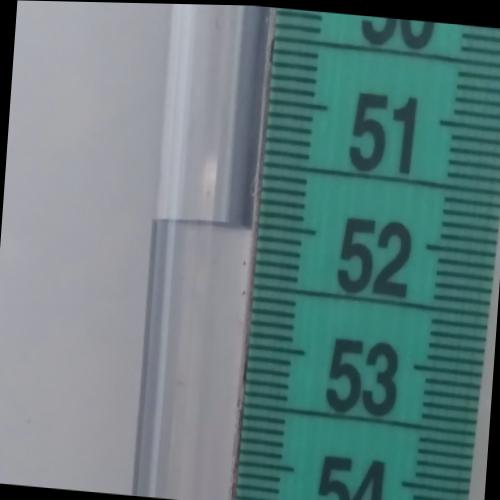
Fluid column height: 52.0 cm